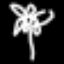
Label: palm tree